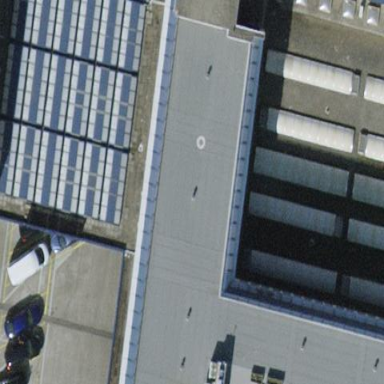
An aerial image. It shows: View of roof of building.